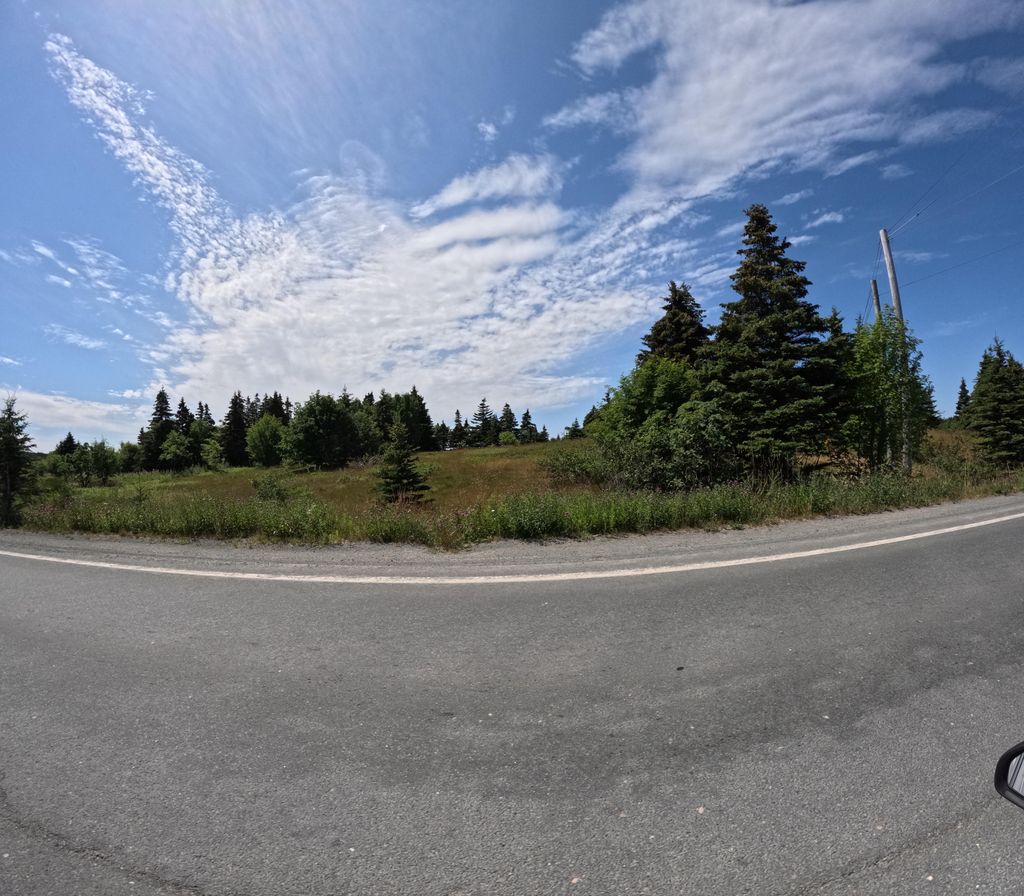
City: st_johns